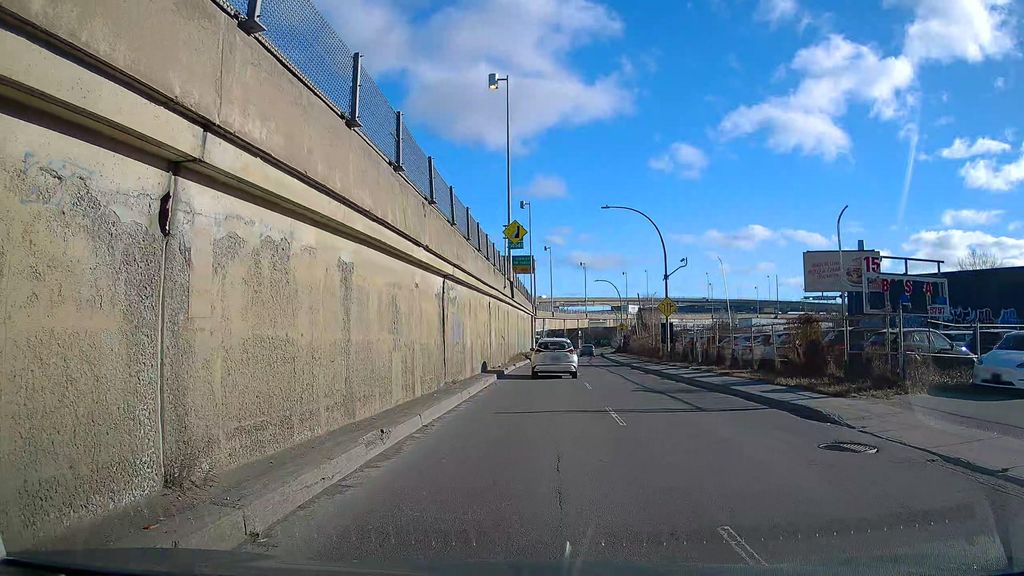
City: montreal